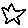
Label: star